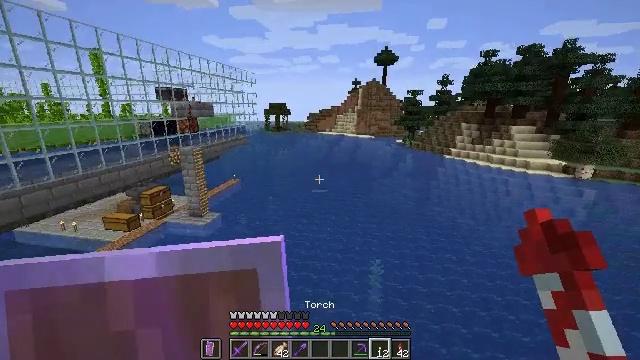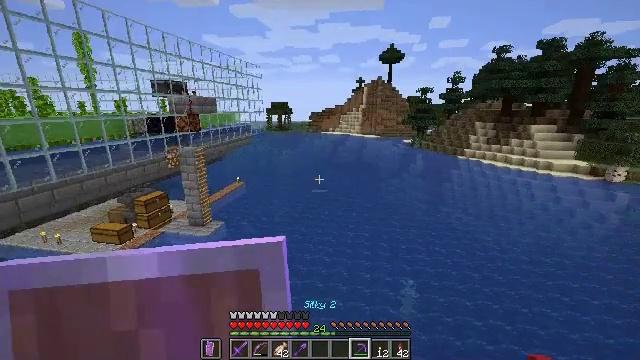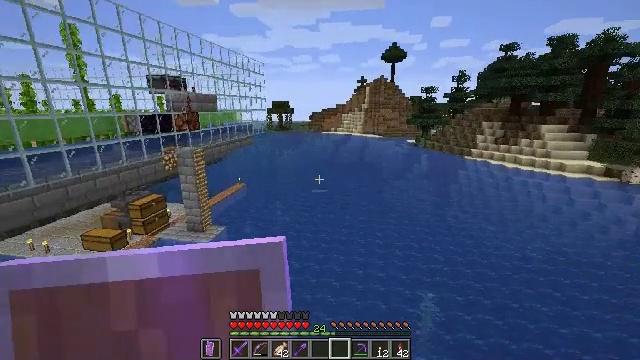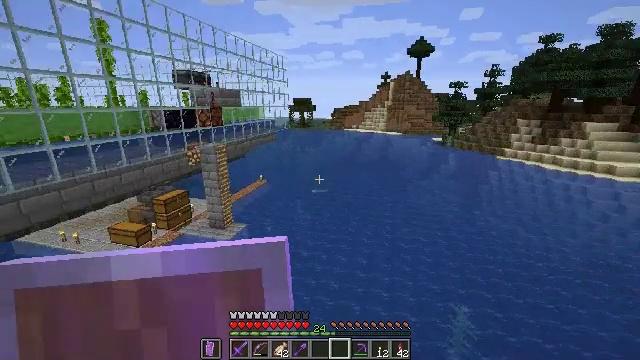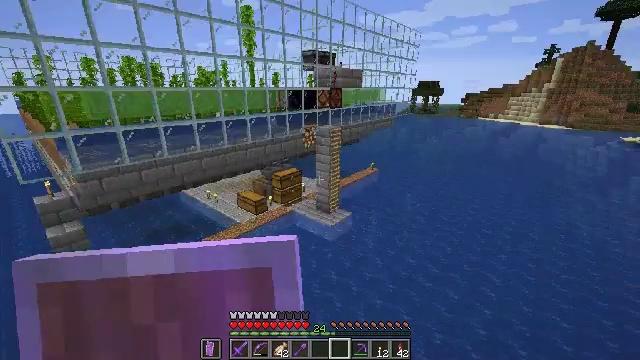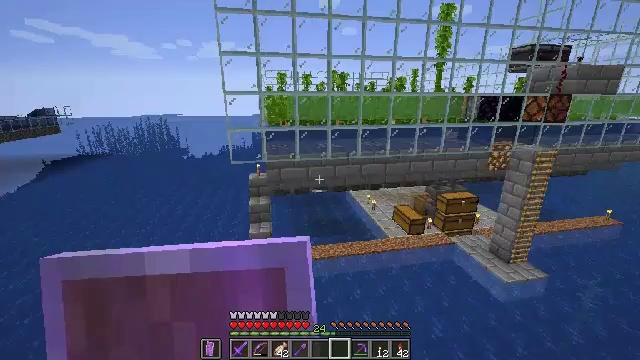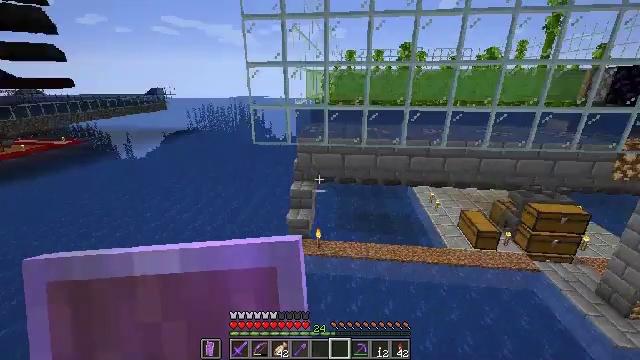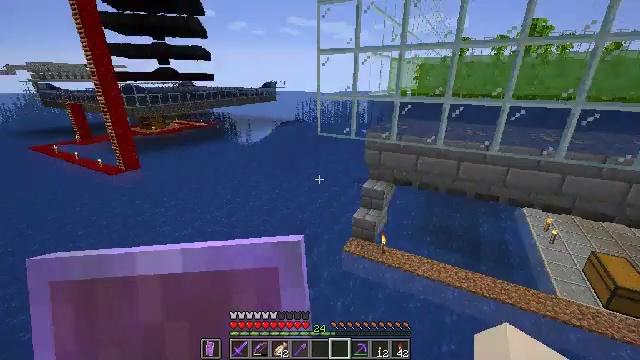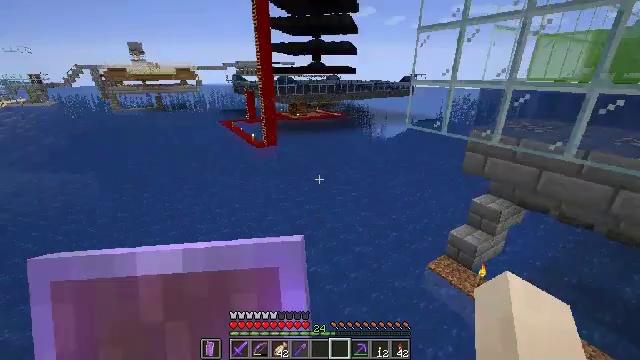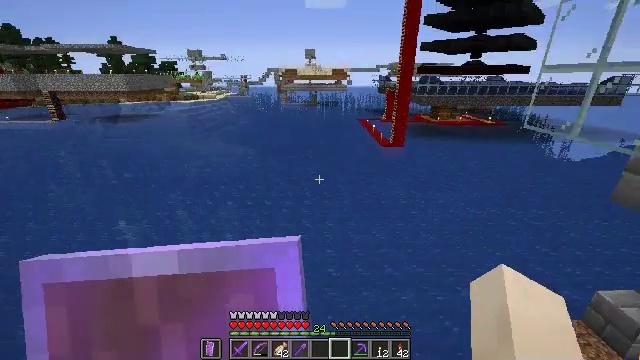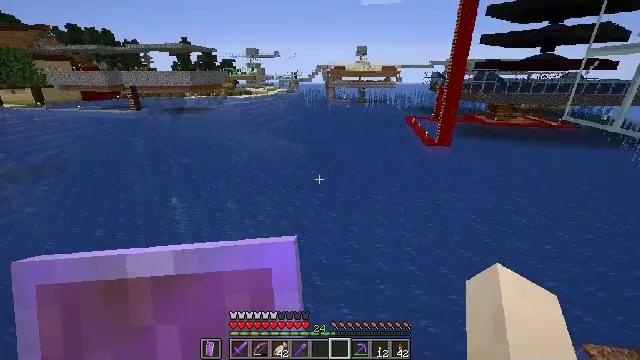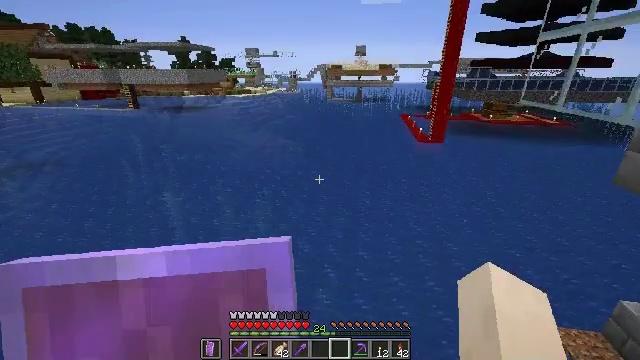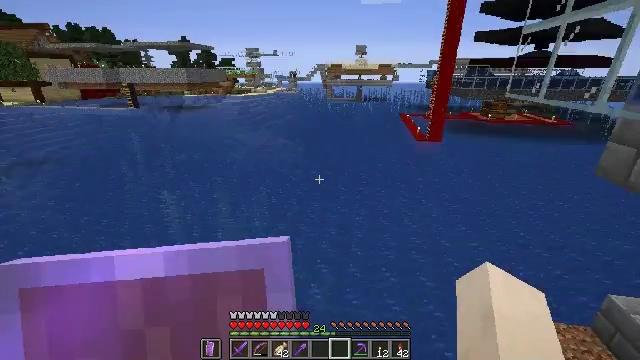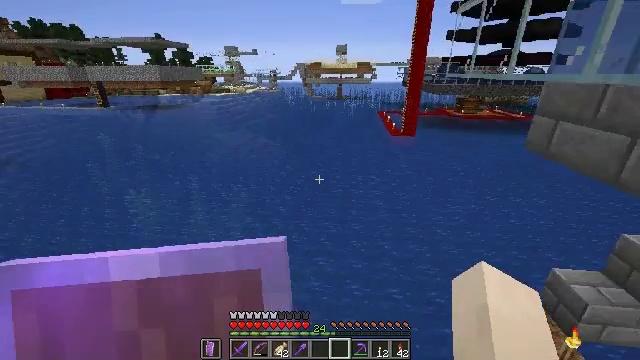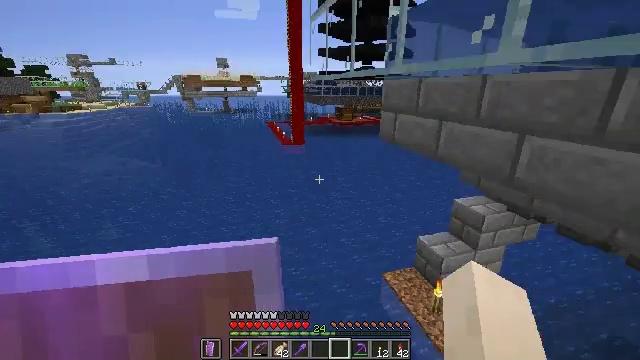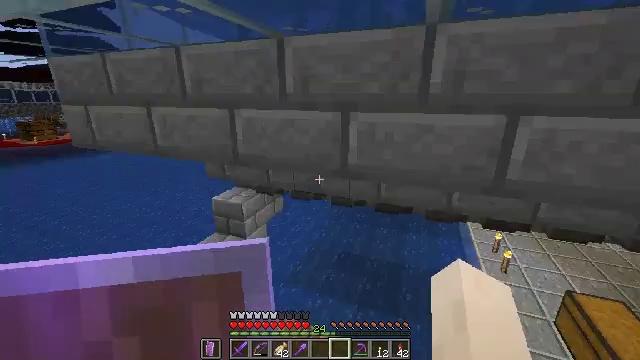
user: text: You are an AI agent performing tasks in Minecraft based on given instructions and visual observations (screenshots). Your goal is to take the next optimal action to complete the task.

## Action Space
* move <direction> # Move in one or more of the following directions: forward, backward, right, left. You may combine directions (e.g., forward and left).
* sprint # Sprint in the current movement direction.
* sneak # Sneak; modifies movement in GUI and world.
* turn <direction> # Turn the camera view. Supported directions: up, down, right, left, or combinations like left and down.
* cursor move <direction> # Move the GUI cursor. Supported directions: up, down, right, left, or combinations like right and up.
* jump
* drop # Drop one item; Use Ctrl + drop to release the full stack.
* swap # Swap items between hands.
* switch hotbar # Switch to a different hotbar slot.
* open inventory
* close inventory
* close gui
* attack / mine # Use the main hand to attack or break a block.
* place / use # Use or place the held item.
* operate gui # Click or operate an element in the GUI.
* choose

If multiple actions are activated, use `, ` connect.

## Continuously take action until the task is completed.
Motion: motion action
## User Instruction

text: Obtain nether brick by smelting netherrack.
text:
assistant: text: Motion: no_op
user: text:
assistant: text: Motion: no_op
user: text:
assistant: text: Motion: turn left
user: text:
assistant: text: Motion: turn left and down
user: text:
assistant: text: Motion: turn left and up
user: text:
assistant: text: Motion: turn left and down
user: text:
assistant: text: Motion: turn left
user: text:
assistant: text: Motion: turn left
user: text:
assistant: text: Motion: turn left
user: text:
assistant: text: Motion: turn left
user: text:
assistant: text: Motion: no_op
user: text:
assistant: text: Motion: no_op
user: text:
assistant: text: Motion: turn right
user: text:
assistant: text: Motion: turn right and up
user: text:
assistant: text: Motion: turn right and up
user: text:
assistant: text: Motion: turn right
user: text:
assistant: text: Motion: turn right and up
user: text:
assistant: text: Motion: turn right
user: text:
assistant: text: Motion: no_op
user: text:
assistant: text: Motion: no_op
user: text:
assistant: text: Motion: turn left and up
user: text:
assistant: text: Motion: turn left
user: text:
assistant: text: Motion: turn left
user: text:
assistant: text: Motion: turn left and down
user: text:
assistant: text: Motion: no_op
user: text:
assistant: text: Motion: turn right and down
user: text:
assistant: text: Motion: turn right and down
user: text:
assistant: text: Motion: turn right and down
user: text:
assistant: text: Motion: turn right and down
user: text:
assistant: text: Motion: turn right and down